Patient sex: M
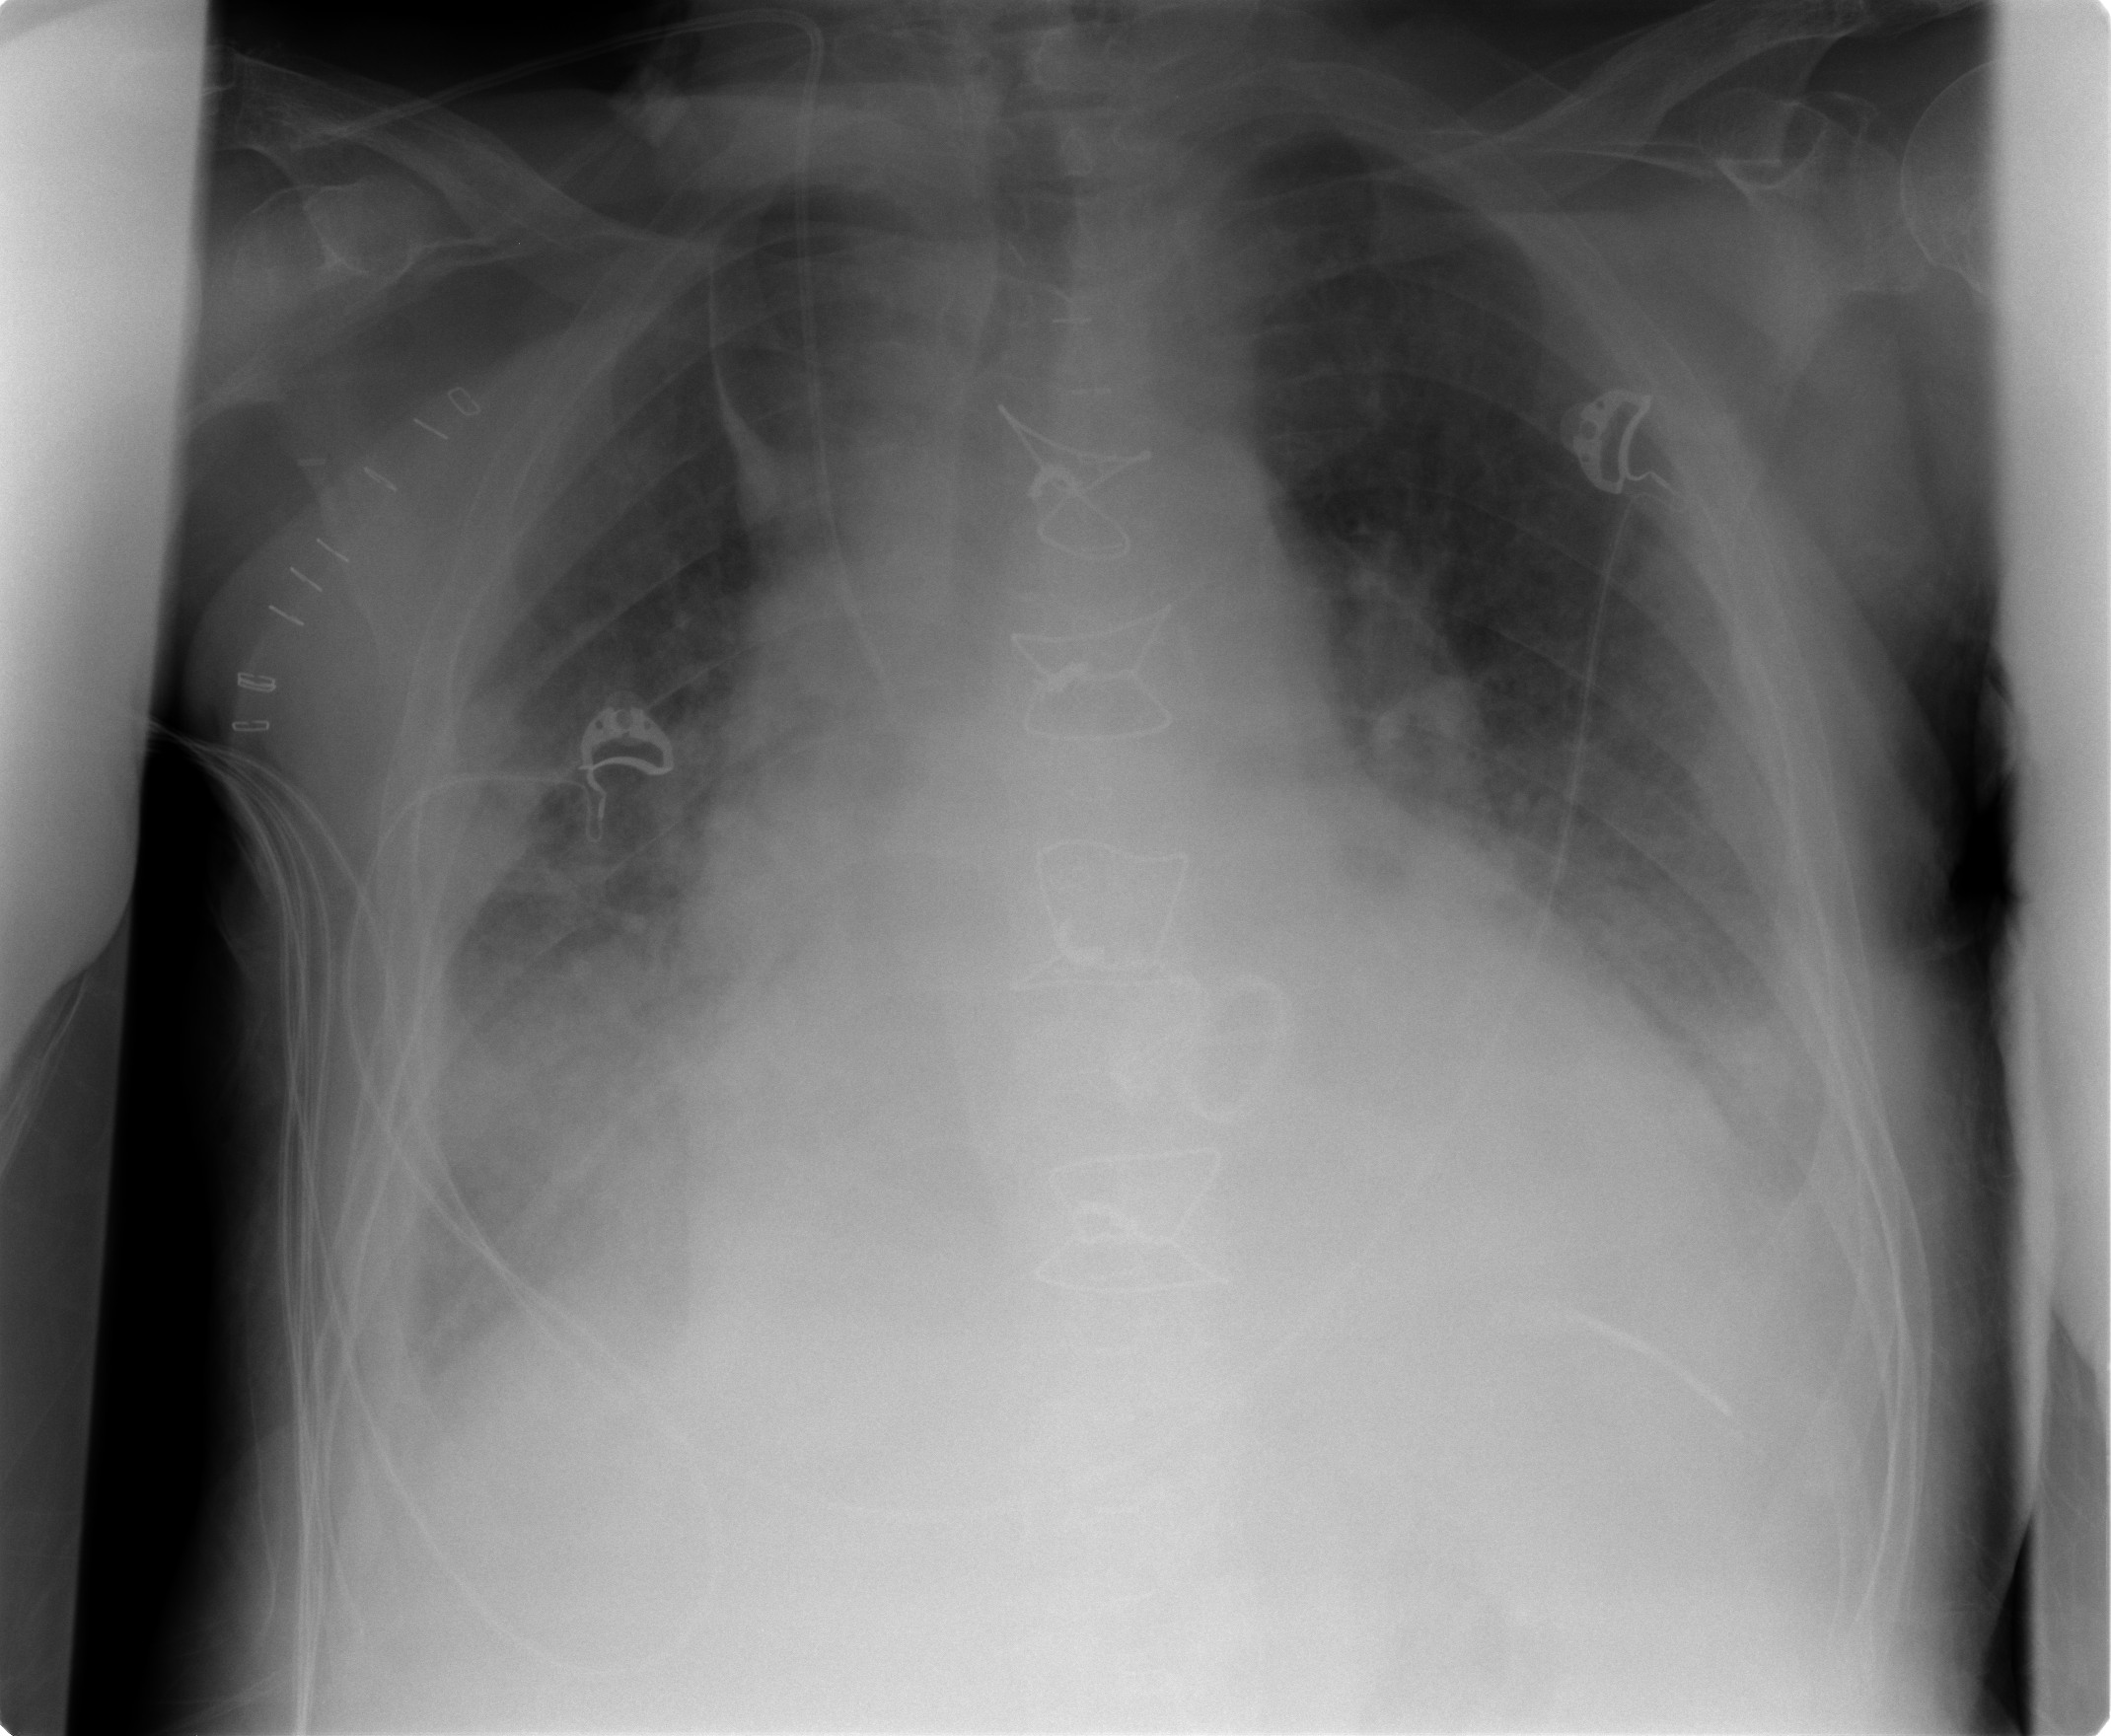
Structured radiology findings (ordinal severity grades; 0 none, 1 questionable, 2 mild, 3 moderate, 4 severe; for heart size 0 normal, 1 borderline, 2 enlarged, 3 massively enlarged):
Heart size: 2
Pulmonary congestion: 2
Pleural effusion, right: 3
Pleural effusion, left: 2
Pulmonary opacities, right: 3
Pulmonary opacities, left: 2
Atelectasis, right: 2
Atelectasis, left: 2